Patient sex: M
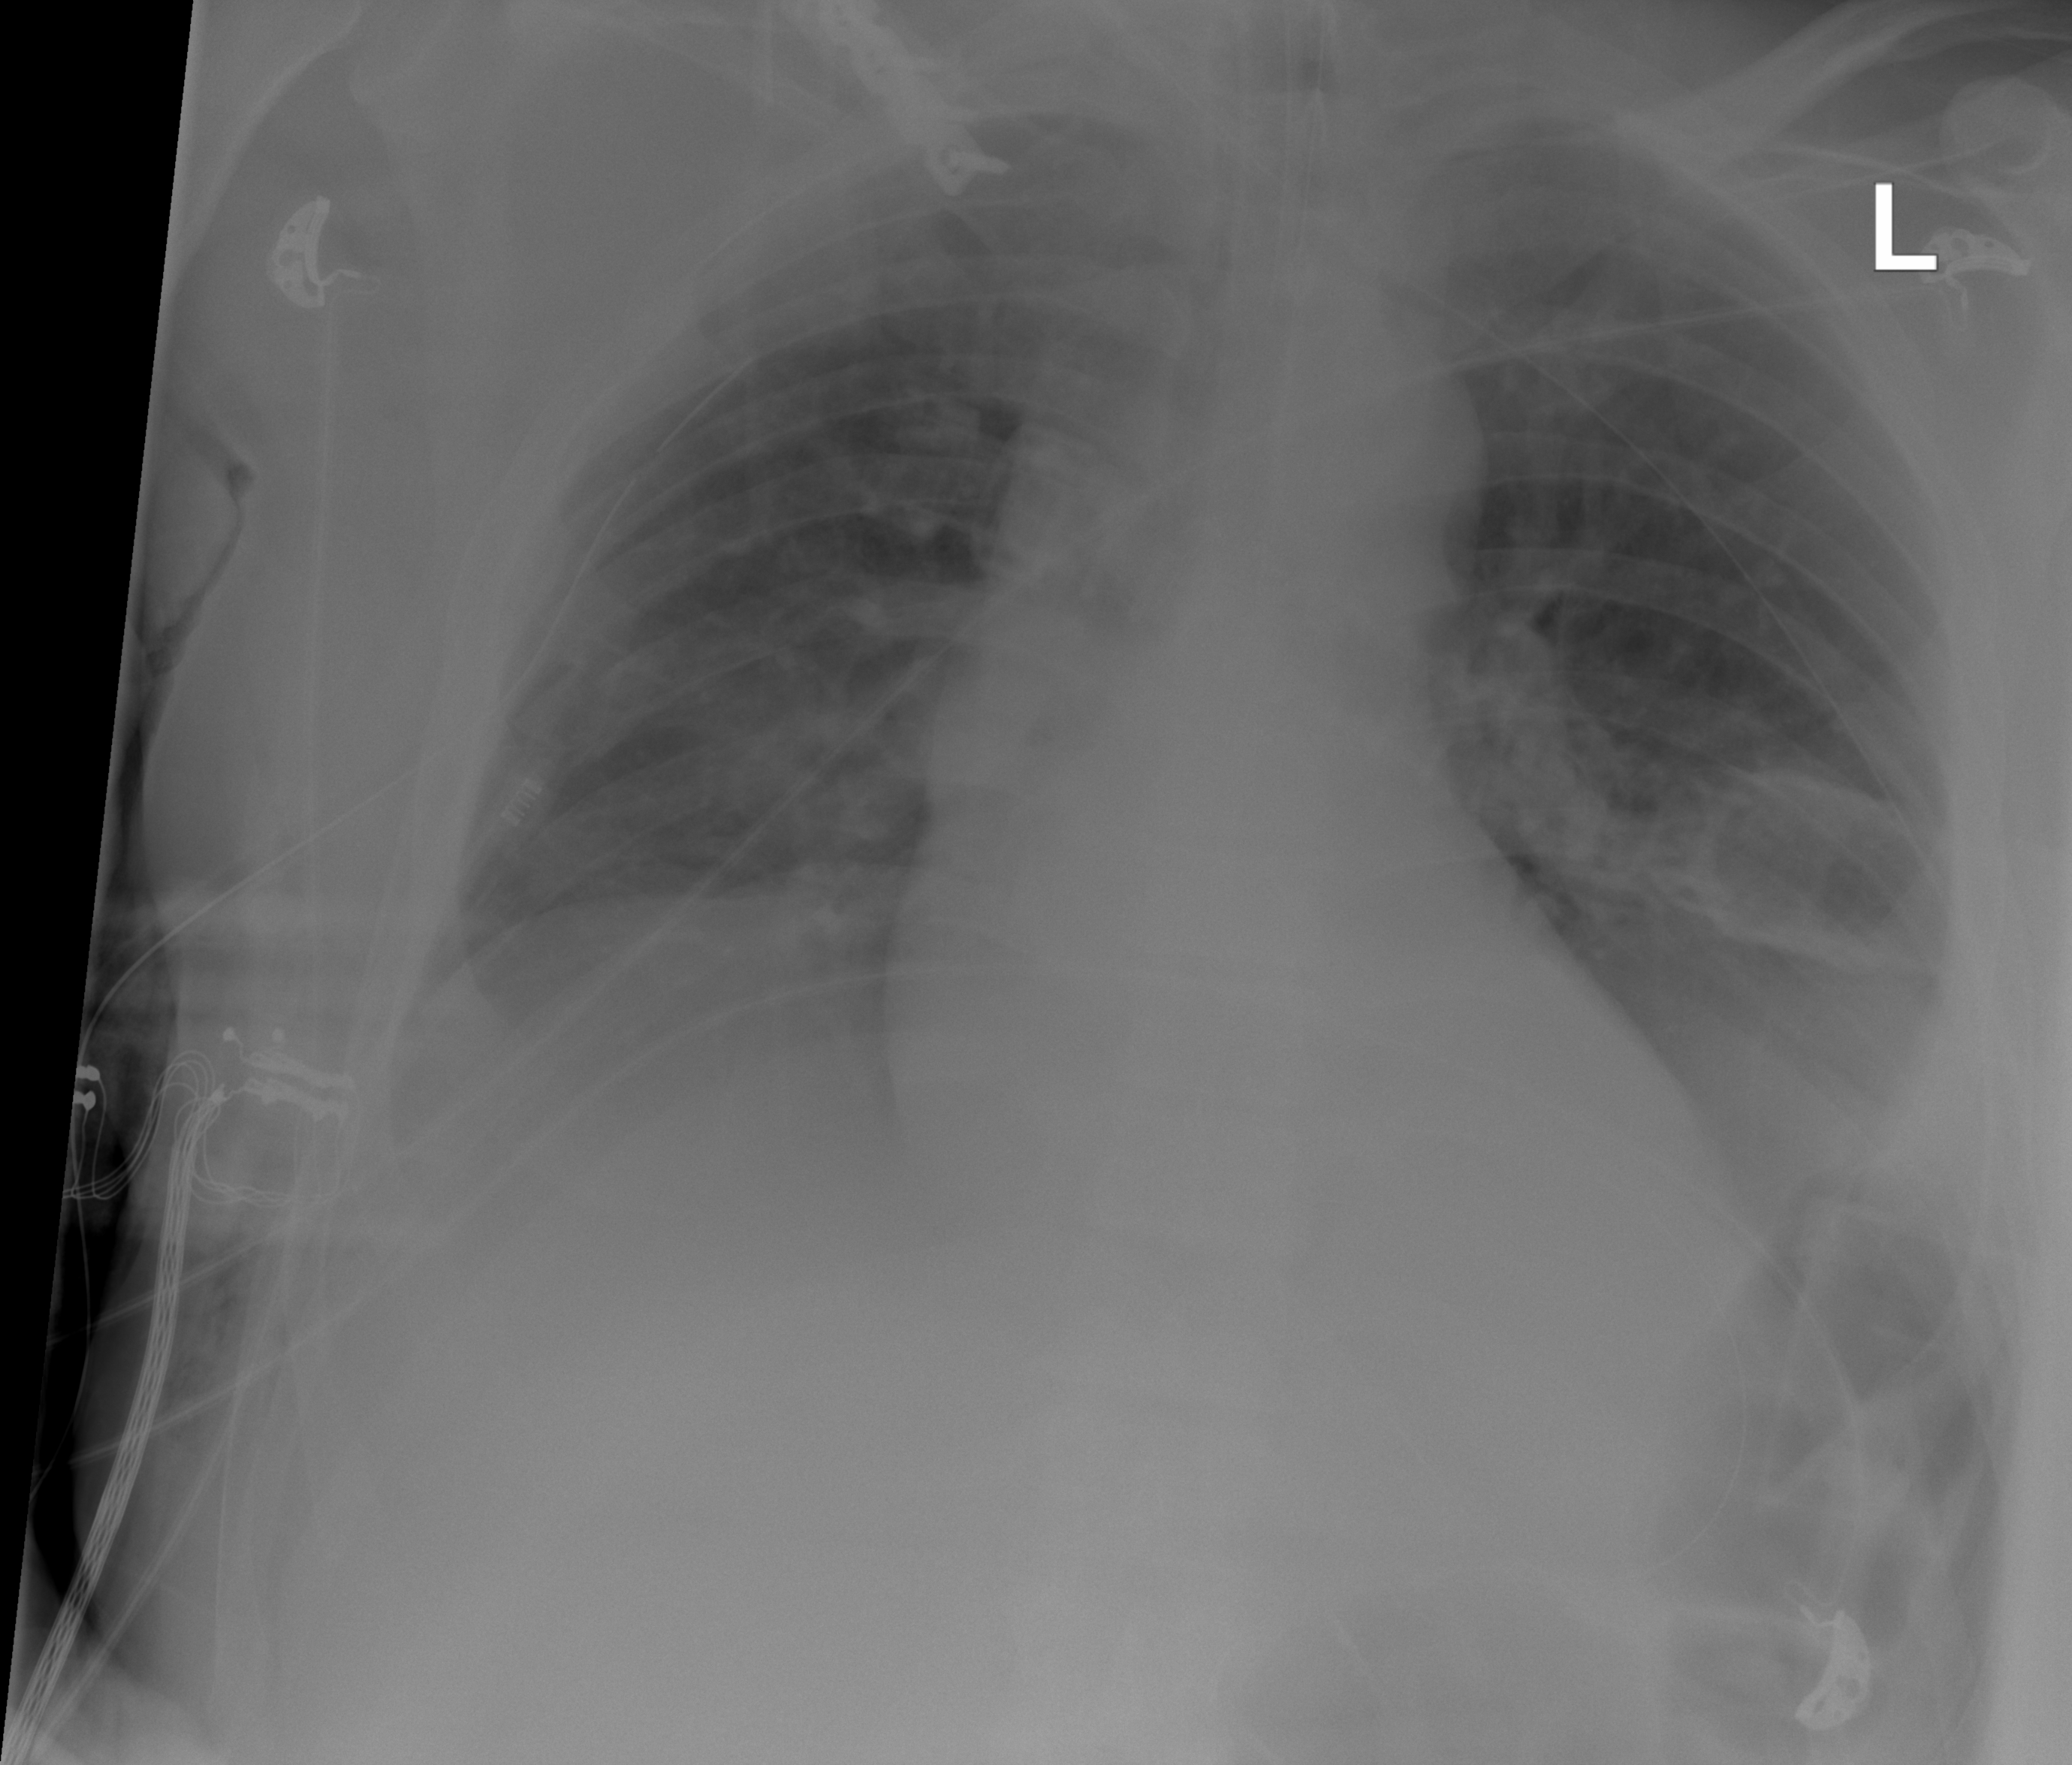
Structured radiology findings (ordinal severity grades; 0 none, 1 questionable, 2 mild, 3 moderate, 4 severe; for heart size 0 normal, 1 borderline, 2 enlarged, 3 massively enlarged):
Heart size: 2
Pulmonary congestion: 2
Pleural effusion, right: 2
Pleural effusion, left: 2
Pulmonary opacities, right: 0
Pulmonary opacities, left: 0
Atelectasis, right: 2
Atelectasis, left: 2